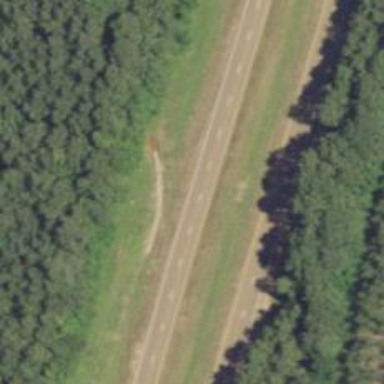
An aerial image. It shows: Trunk highway.